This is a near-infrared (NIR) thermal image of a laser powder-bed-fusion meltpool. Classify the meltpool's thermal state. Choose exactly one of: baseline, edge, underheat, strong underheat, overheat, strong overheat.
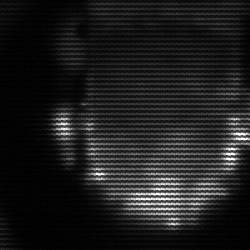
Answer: baseline